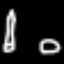
Label: pencil